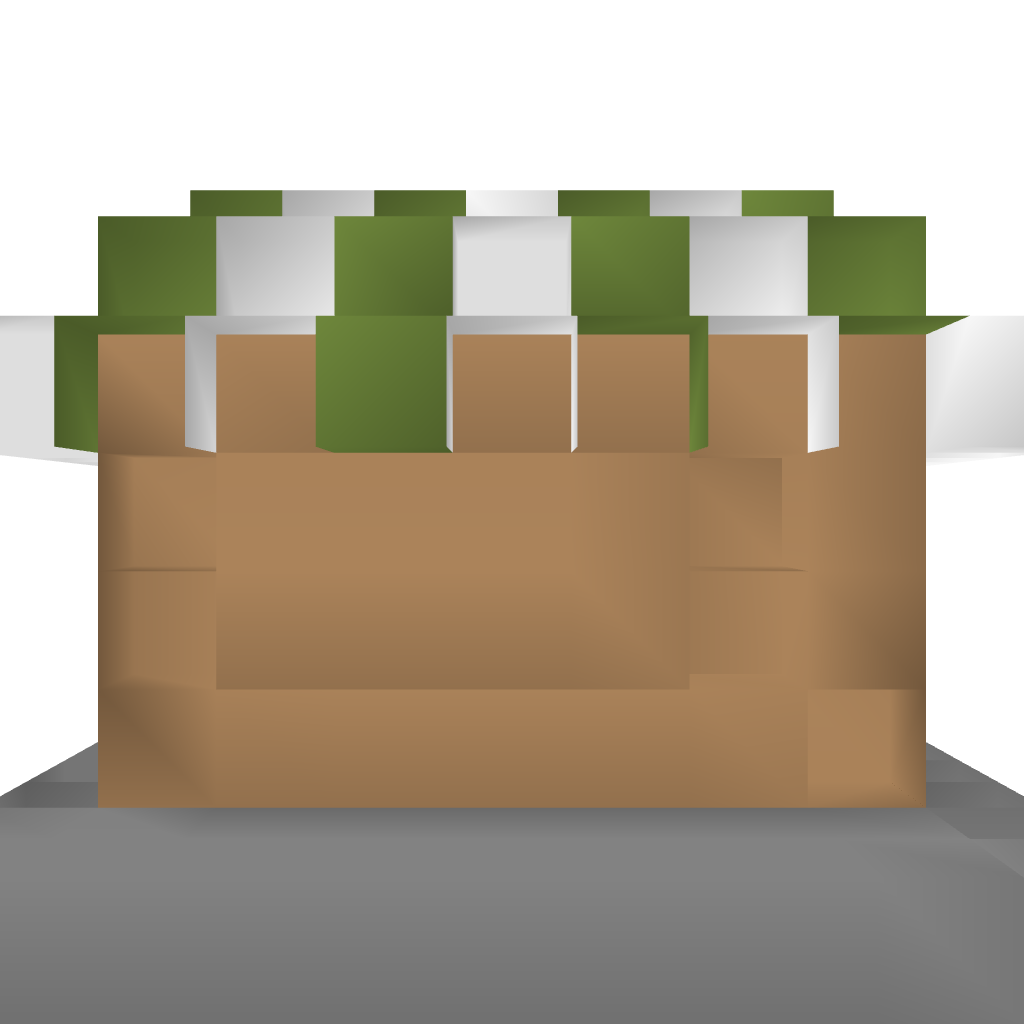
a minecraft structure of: Carnival Games #1 (Knock Down the Bottles) bad low quality